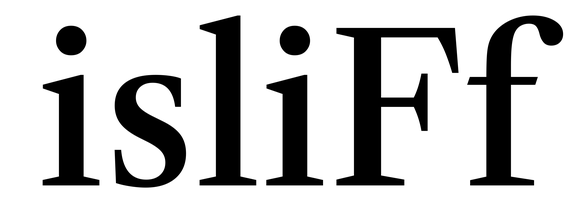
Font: LibreCaslonText_Medium